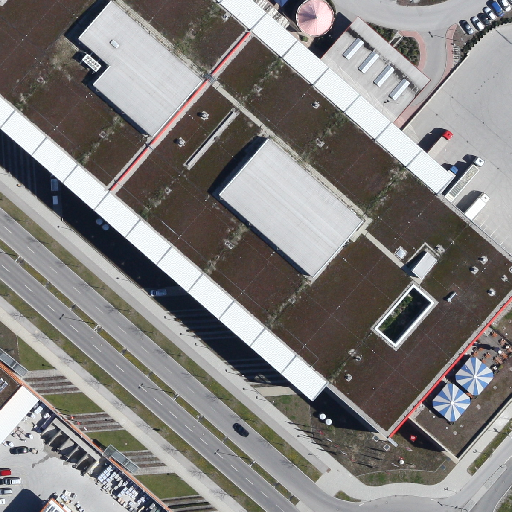
Referring expression: long truck